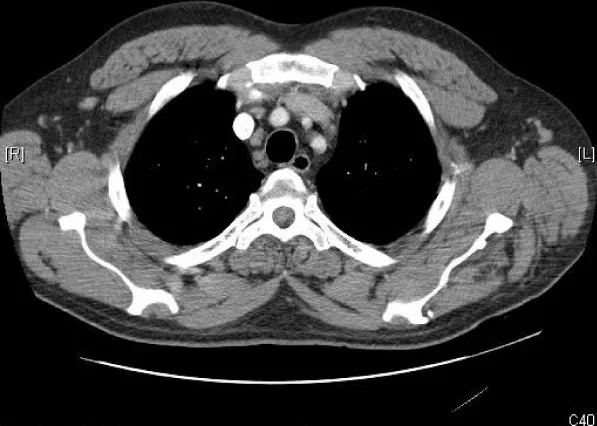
Axial CT of upper chest shows mildly enlarged axillary and mediastinal lymph nodes.
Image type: radiology (ct)